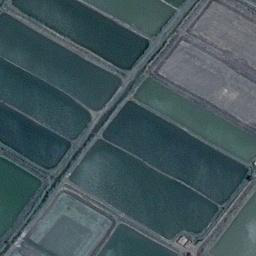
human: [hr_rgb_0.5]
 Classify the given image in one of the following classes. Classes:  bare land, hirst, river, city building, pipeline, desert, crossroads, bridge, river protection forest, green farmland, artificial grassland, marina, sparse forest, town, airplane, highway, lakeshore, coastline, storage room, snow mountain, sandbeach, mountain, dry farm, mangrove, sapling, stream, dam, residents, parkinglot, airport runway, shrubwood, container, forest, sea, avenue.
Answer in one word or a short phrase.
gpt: green farmland